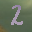
Label: 2